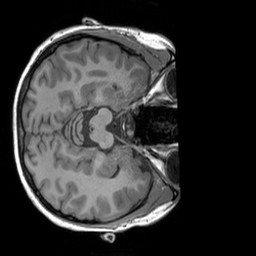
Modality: T1w
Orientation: axial
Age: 25
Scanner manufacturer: siemens
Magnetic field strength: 3 T
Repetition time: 1.9 s
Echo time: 0.00252 s